Field crop: maize
Growth stage: 2
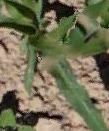
Species: maize